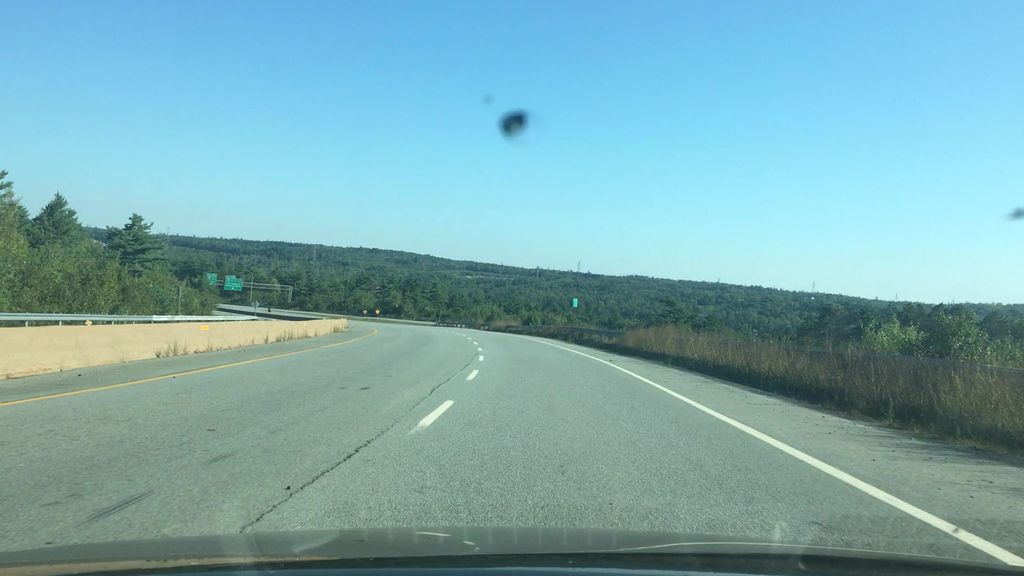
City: halifax